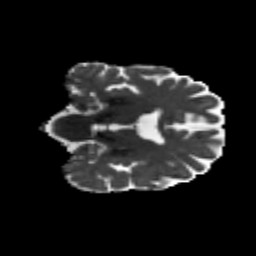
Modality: MD
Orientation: coronal
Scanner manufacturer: siemens
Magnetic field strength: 3 T
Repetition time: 8.8 s
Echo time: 0.085 s